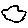
Label: cloud